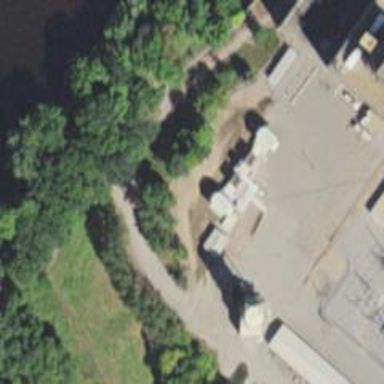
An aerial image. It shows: Gas turbine generator is in use.